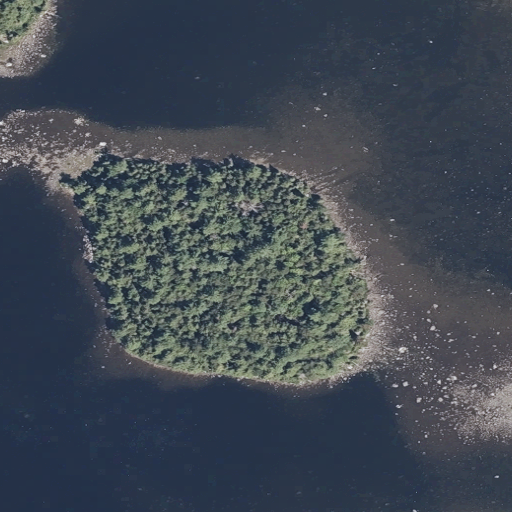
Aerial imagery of island in Maine named Sweet Potato Island containing open water, evergreen forest, woody wetlands, and grassland